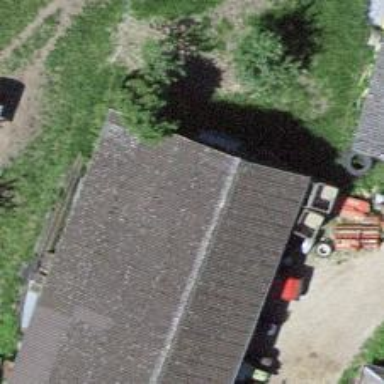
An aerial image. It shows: Shed building.